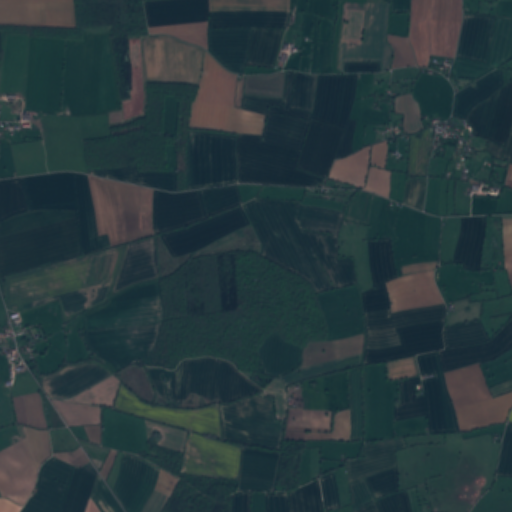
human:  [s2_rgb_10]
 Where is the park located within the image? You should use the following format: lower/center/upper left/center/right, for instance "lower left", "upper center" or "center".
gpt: The park is located in the center left of the image.
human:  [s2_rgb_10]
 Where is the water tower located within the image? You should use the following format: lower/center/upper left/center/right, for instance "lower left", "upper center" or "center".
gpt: The water tower is located in the center right of the image.
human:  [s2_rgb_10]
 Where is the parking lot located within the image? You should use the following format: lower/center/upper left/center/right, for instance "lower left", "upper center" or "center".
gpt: There is no parking lot in the image.